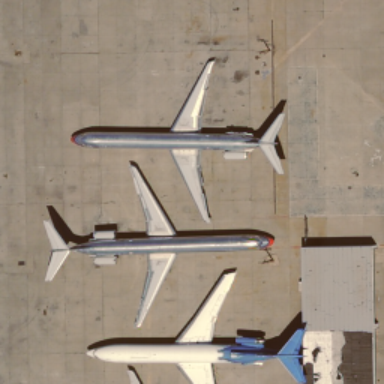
The three planes lined up at the airport .